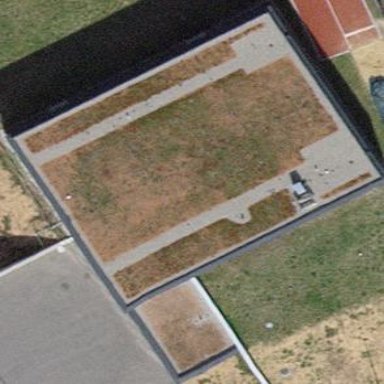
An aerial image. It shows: School building.